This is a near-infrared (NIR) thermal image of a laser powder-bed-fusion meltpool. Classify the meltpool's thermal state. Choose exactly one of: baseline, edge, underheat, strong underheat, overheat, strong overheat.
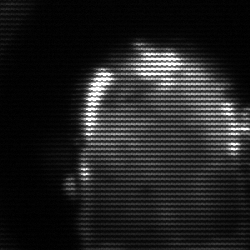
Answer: baseline